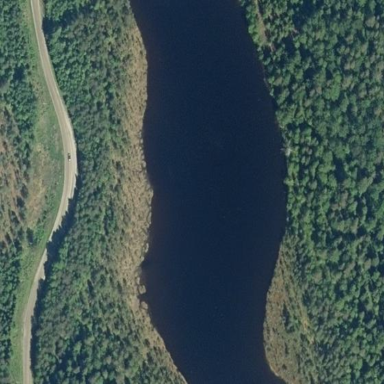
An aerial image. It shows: Beautiful lake surrounded by nature.